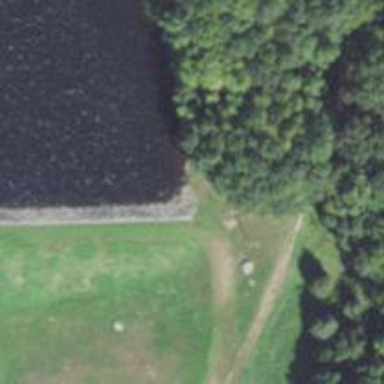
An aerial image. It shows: Dyke embankment at dam site.